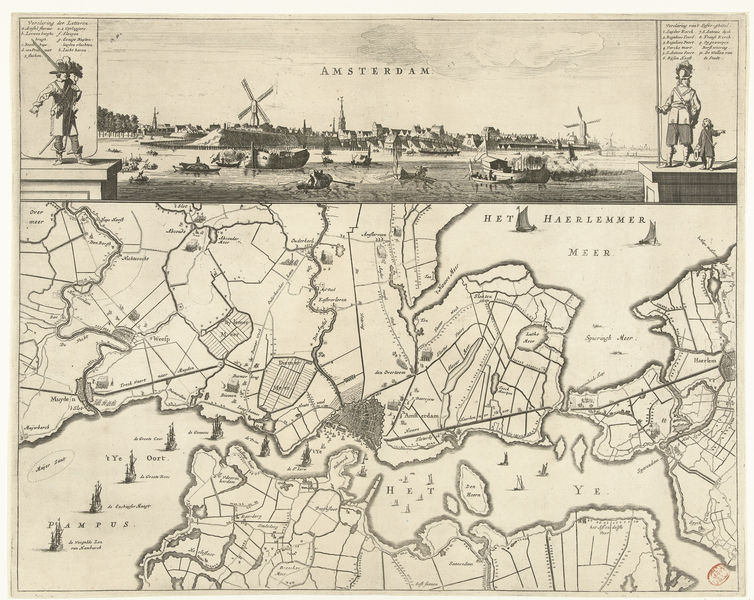
Titel: Profiel van Amsterdam met een kaart van de blokkade door de troepen van Willem II
Künstler: Pieter Nolpe
Standort: Amsterdam
Institution: Rijksmuseum
Schlagwörter: people, soldier, print, boat, landscape, netherlands, sea, ship, water, child, river, paper, black and white, boats, sail, royal, history, planning, plans, engraving, map, harbor, mill, ships, dutch, paddles, windmill, windmills, port, meer, sailing, europe, alt, trade, dock, canal, oars, roads, amsterdam, navy, waterscape, property, maps, karte, coastal, economy, stadtplan, cartography, two tone, historical map, property lines, city planning, 구름, 나무, 배, 기사, 항구, 건물, old map, 지도, 논, 풍차, 꼬마아이, 암스테르담, 돛, old map of amsterdam, amsterdam as it was, harlemmer